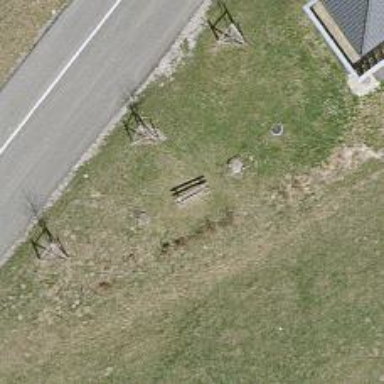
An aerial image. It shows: Bench.